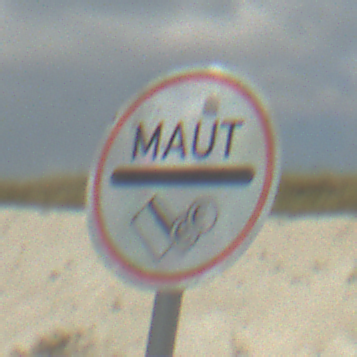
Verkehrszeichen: MautflichtigeStrecke
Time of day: MorningAfternoon
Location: Outdoor (Beach)
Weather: PartlyCloudy
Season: NotSpecified
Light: Natural